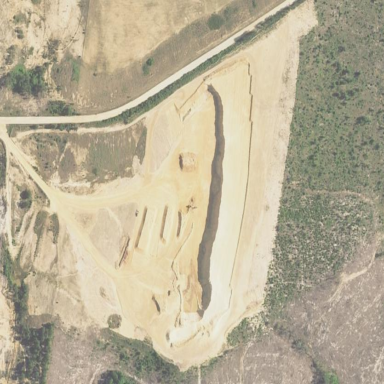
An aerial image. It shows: Sand quarry.